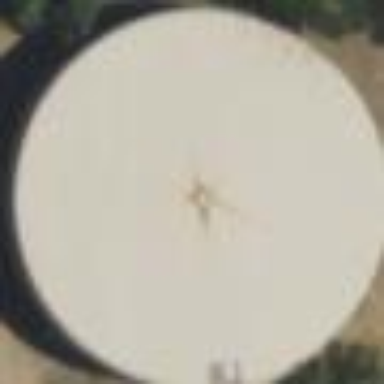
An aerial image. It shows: Building housing man-made water storage tank.